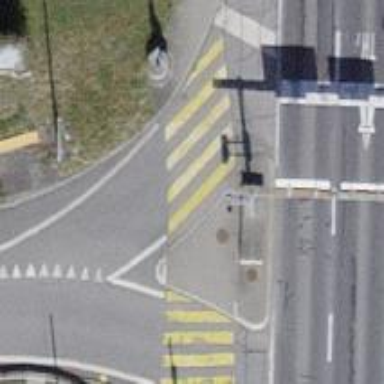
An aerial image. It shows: Pedestrian crossing with zebra markings on footway.